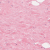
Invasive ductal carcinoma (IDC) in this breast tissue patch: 0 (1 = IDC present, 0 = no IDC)